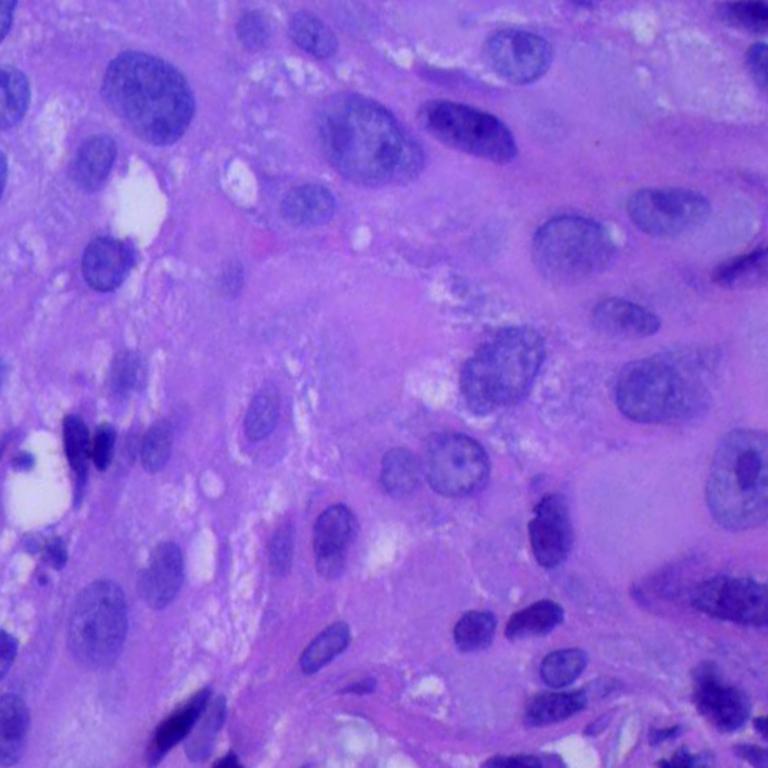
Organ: lung
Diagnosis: squamous carcinomas